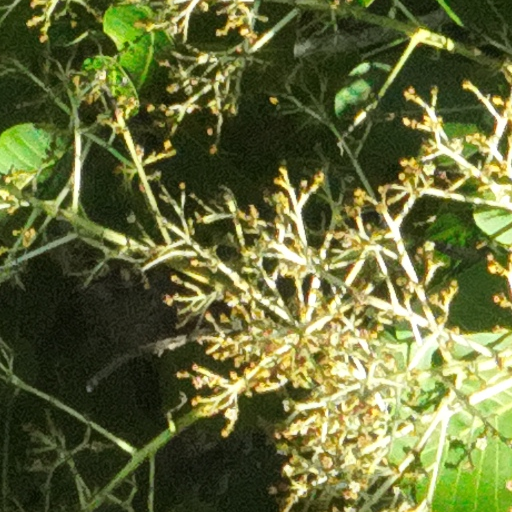
Species: Anacardium excelsum
GBIF accepted scientific name: Anacardium excelsum
Crown area (m\u00b2): 199.414